Interaction volume radius: 5 \u00c5
Interaction volume height: 25 \u00c5
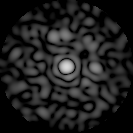
Disorder parameter: 0.883